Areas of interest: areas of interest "Post Office"
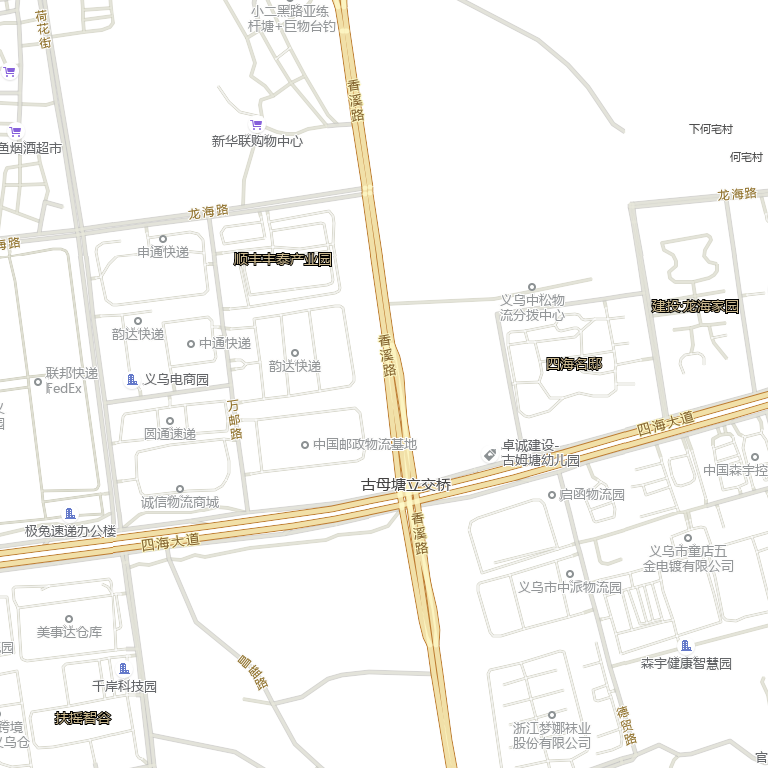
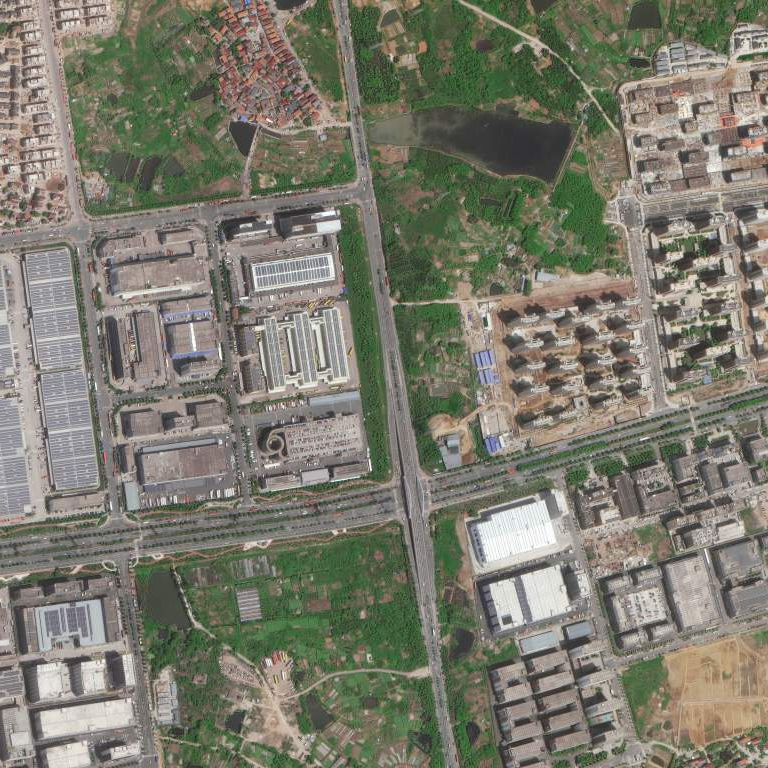